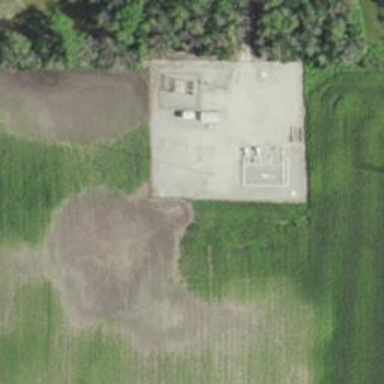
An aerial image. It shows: Gas substation for power distribution.